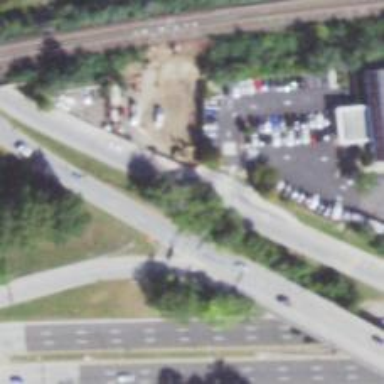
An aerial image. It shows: Trunk link highway.